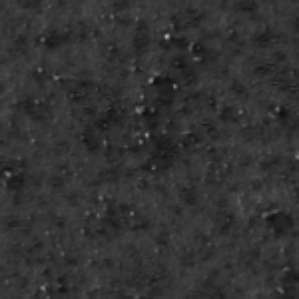
Label: frost